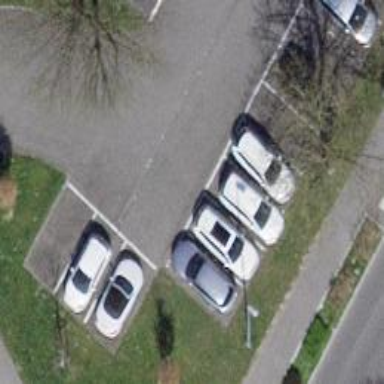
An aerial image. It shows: Road serving as parking aisle.